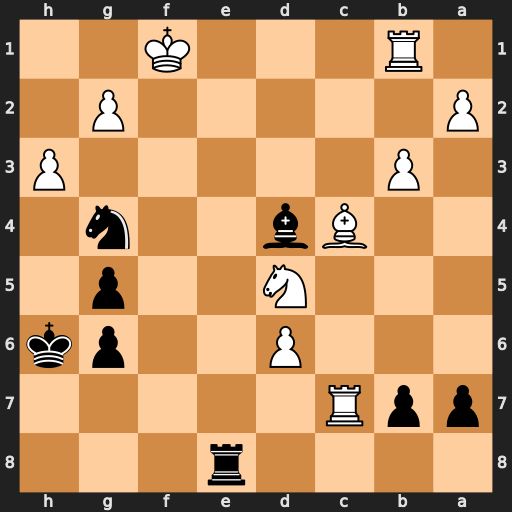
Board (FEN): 4r3/ppR5/3P2pk/3N2p1/2Bb2n1/1P5P/P5P1/1R3K2
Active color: b
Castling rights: -
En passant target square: -
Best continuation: Nh2#